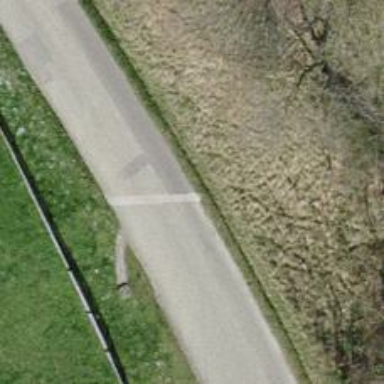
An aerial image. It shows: Unclassified road.